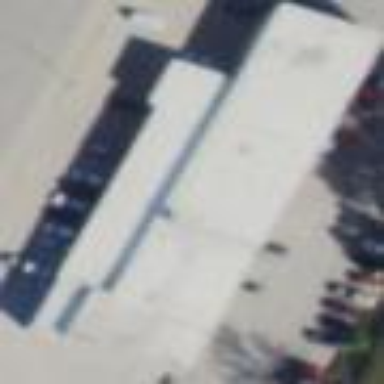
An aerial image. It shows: Building housing car repair shop.